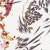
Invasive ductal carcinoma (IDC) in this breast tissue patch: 0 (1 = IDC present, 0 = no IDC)